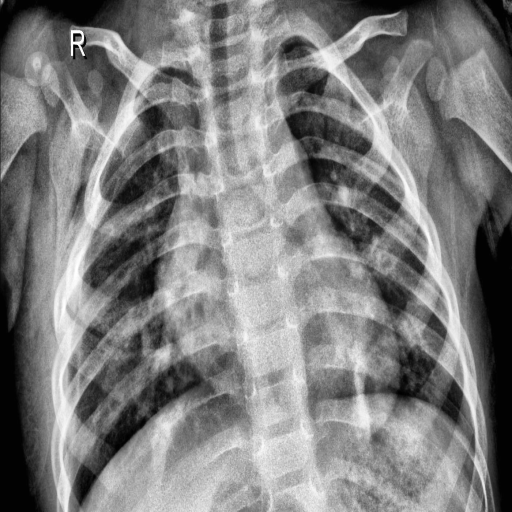
Finding: PNEUMONIA